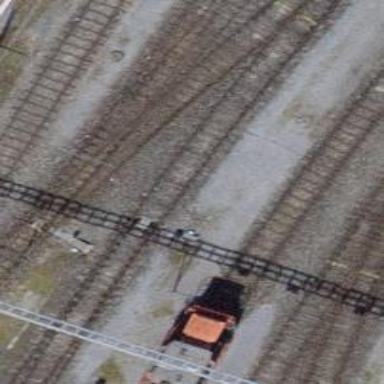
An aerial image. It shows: Railway switch.